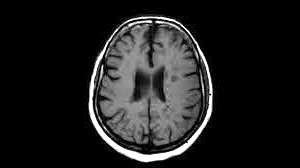
Label: notumor